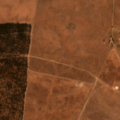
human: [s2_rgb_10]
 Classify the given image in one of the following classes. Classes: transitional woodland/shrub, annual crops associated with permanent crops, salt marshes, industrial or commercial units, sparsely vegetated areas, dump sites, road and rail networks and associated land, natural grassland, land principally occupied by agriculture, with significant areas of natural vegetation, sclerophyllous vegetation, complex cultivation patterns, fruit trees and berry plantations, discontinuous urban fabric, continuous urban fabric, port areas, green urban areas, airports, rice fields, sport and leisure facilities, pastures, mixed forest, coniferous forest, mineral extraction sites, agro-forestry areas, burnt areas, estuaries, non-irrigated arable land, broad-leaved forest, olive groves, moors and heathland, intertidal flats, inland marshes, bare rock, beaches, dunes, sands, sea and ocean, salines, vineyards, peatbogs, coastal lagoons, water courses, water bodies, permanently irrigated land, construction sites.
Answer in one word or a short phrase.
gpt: non-irrigated arable land, permanently irrigated land, transitional woodland/shrub